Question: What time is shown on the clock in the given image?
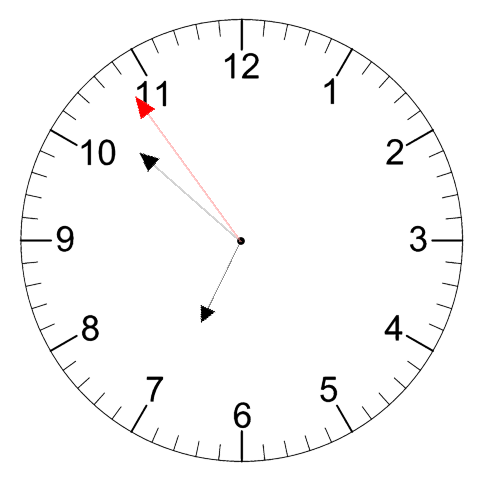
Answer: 06:51:54